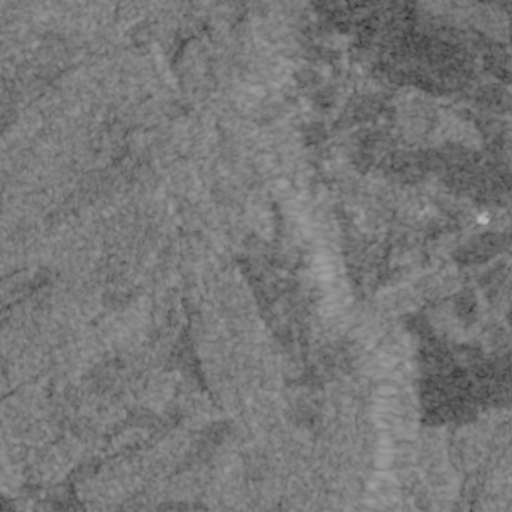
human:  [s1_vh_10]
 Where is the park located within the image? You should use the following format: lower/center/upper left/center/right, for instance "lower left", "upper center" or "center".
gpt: The park is located in the upper right of the image.
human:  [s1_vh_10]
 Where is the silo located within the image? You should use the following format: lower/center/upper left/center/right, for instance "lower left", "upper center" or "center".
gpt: The silo is located in the upper right of the image.
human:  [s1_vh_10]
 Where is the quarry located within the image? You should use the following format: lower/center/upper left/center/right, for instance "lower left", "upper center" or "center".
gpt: There is no quarry in the image.

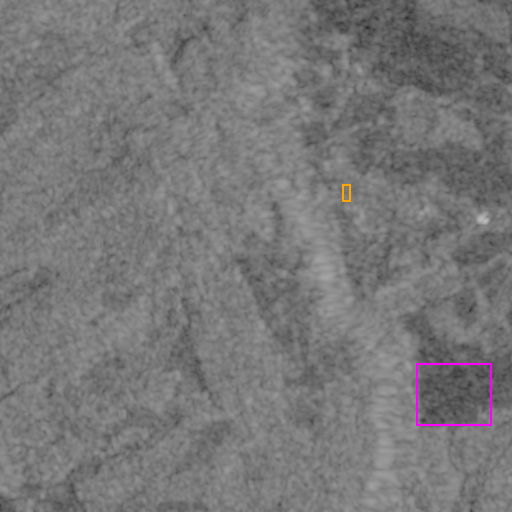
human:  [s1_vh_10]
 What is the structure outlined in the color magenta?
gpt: The structure outlined in magenta is a crop field.
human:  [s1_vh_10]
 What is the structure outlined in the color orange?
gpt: The structure outlined in orange is a park.
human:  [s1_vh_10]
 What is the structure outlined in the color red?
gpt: There is no red outline.